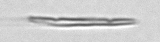
Label: fiber